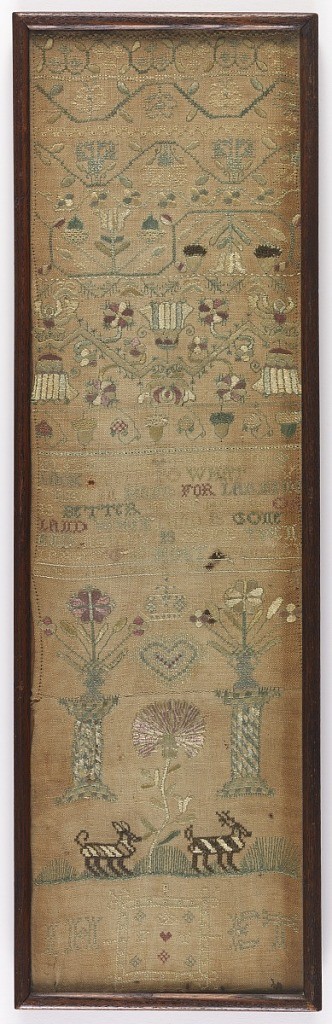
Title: Sampler
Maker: Elizabeth Thurston, English
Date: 1703
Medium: silk embroidery on linen foundation Technique: embroidered on plain weave
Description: Long vertical sampler worked in colored silks on a linen ground. The upper register has stylized floral vines. In the center, "Elizabeth Thurston
Look well to what you take in hand for larning is better then house or land When land is gone and money is spent then larning is most excellent.
Aged 15 August the 9 1703". In the lower register are two columns holding flower urns with a heart and crown in between, two zebras, and the initials JH and ET.